Field crop: maize
Growth stage: 2
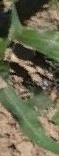
Species: maize